Interaction volume radius: 10 \u00c5
Interaction volume height: 40 \u00c5
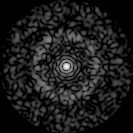
Disorder parameter: 0.8364